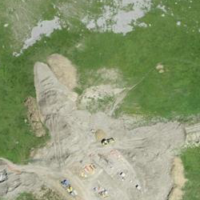
EUNIS habitat code: 31
Species observed at this site:
Aglais urticae